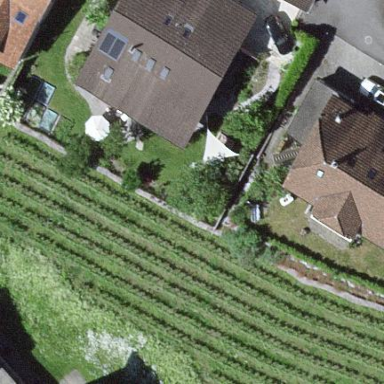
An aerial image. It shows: Vineyard growing grapes.